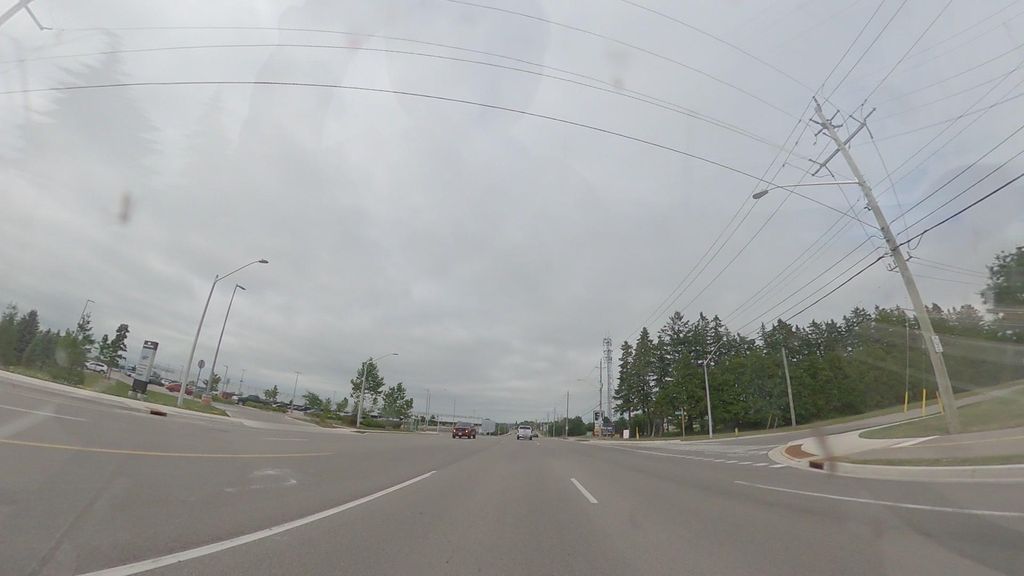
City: kitchener-waterloo